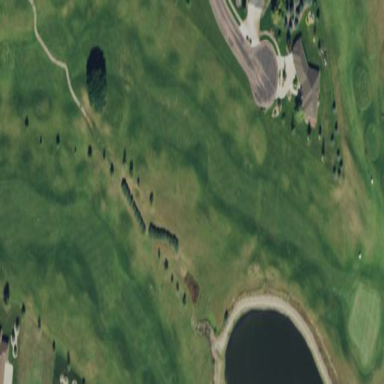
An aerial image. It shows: Grassy area designated as golf fairway.